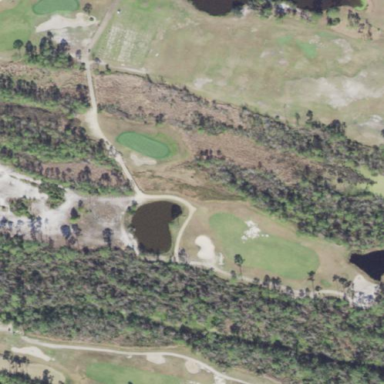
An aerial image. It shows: Scenic view of water hazard on golf course. The natural water feature adds beauty to the landscape.